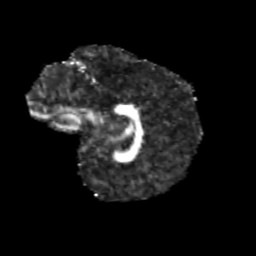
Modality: FA
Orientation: sagittal
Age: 9
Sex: male
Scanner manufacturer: siemens
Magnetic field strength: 3 T
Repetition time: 3.8 s
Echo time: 0.07 s